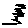
Label: zigzag